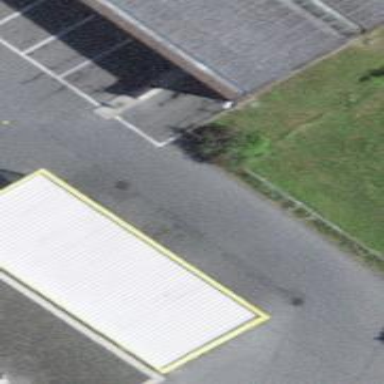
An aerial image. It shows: Commercial building.